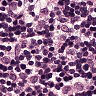
Metastatic tissue present: no